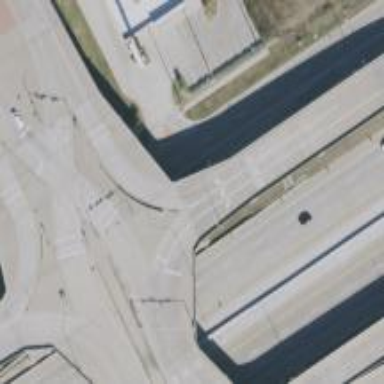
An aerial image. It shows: Secondary link road crossing over bridge.